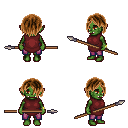
a pixel art fantasy rpg character, female body template, orc, green skin, maroon tunic, magenta pants, brown bangs hairstyle, bracelets, spear, four views (front, back, left, right), 2x2 character sprite sheet, small pixel art, hard edges, no anti-aliasing